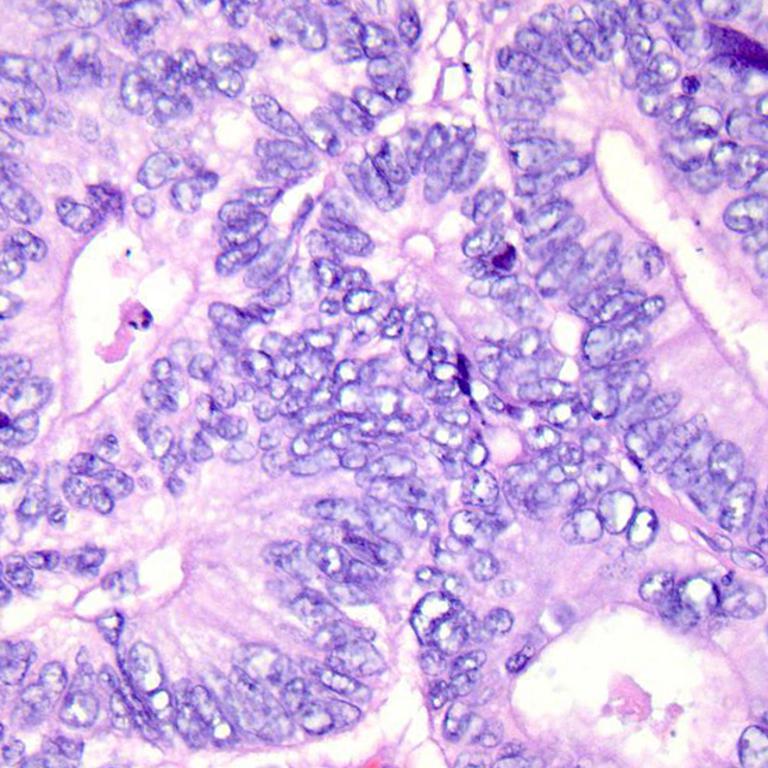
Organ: colon
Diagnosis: adenocarcinomas